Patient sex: M
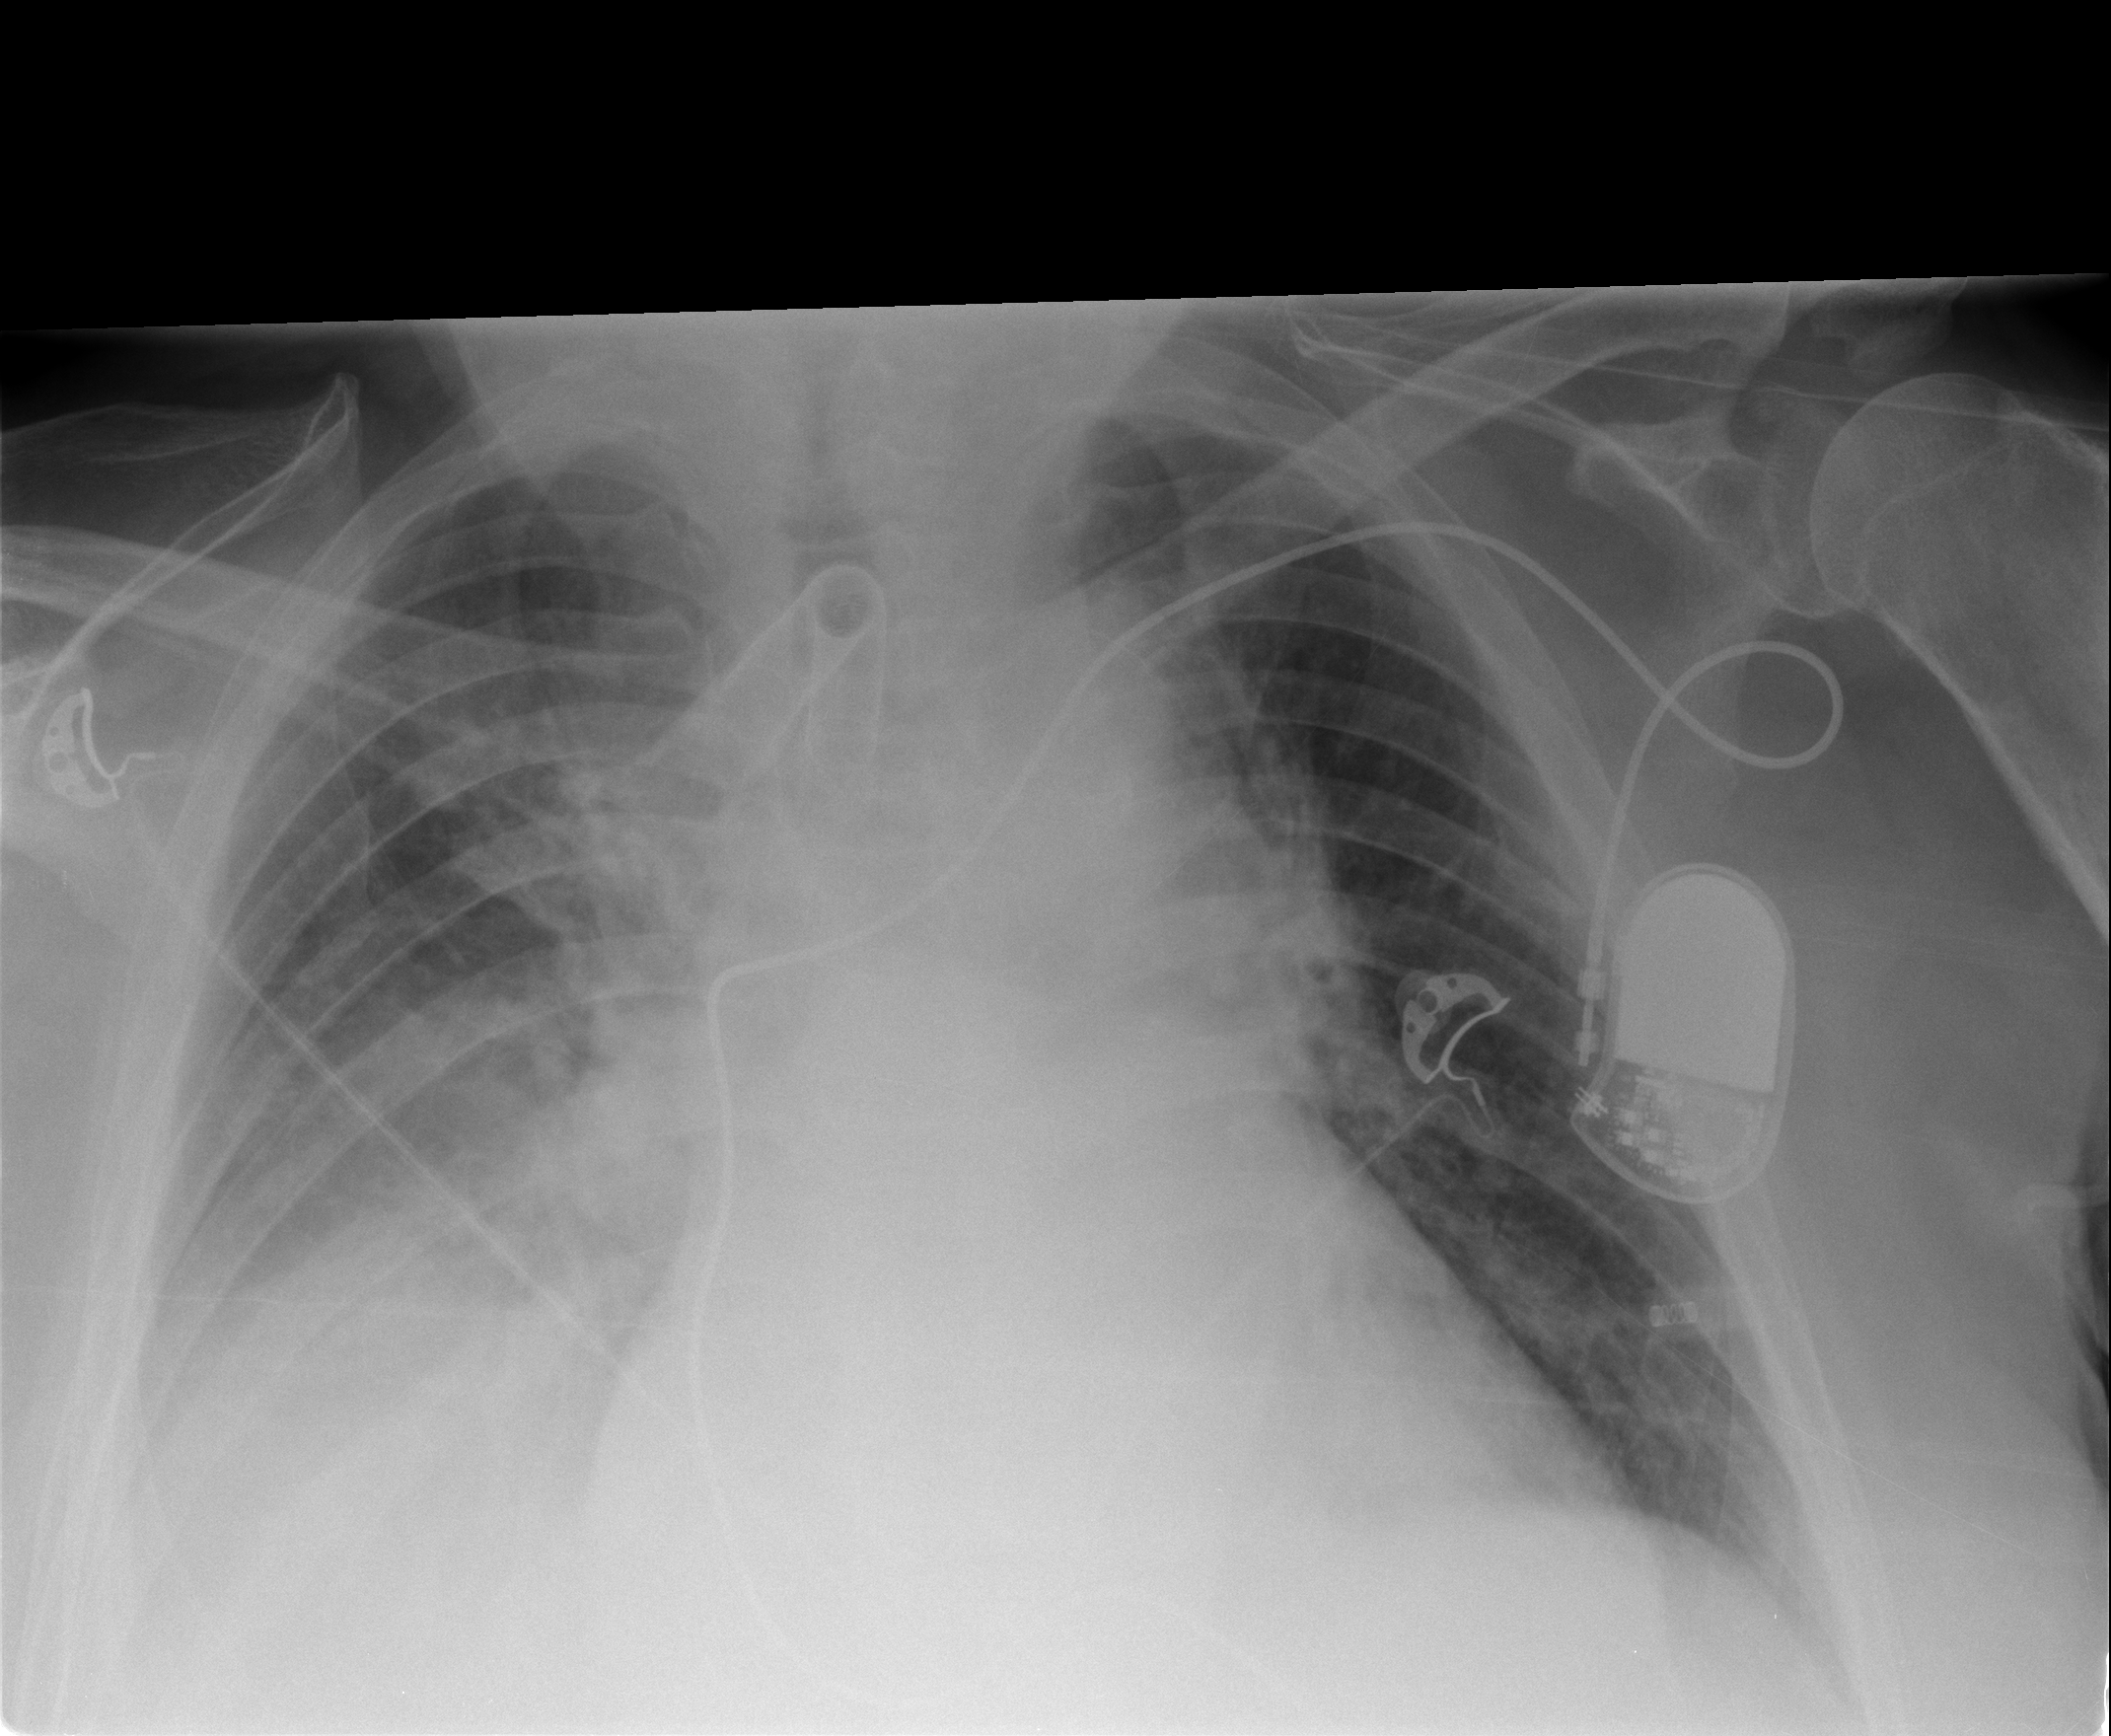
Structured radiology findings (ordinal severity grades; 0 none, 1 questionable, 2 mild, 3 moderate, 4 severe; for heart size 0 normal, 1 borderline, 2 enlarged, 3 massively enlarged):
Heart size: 3
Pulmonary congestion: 2
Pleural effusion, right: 3
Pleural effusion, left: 0
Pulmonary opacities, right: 1
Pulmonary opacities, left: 0
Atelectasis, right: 2
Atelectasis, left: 1